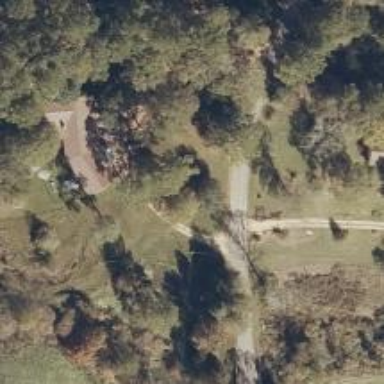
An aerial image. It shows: Driveway.